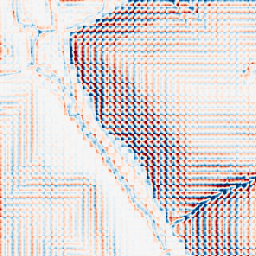
Category: wavelet
Decomposition family: wavelet_dwt
Decomposition parameters: wavelet: haar
level: 3
Upsampling method: sinc_hamming
Upsampling parameters: scale: 4
kernel_size: 4
Upsampling scale: 4